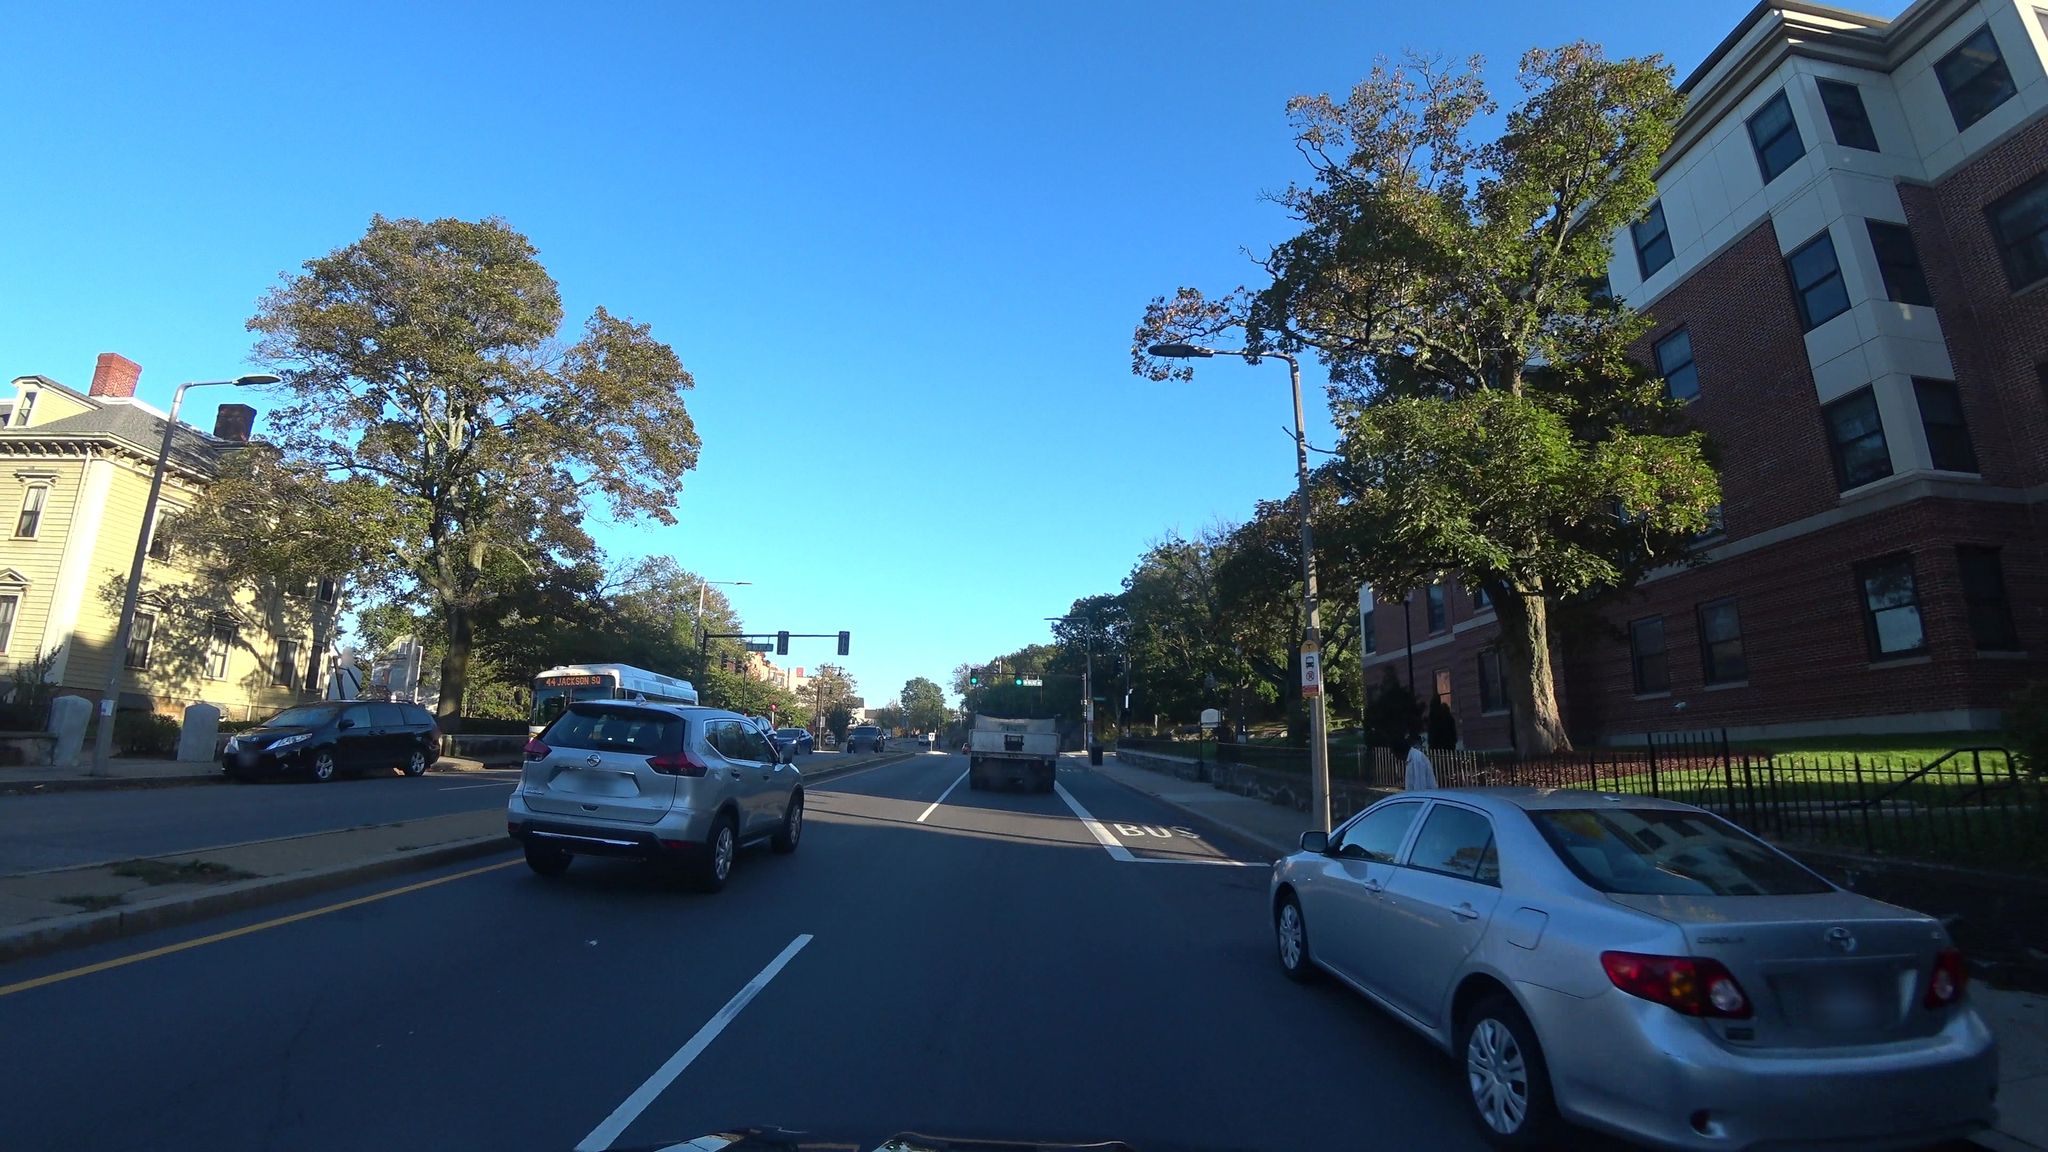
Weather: clear
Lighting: day
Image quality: good
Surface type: driving surface
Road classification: busway
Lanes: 2
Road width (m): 25.9
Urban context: urban centre
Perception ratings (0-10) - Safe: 3.33, Lively: 9.55, Beautiful: 8.97, Boring: 1.43, Depressing: 0.74, Wealthy: 6.17